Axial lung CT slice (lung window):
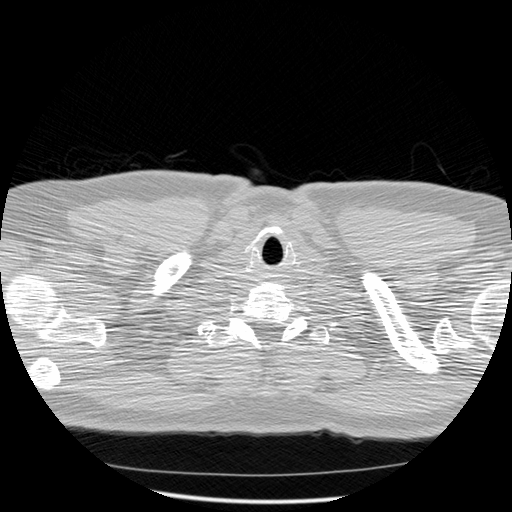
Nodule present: no